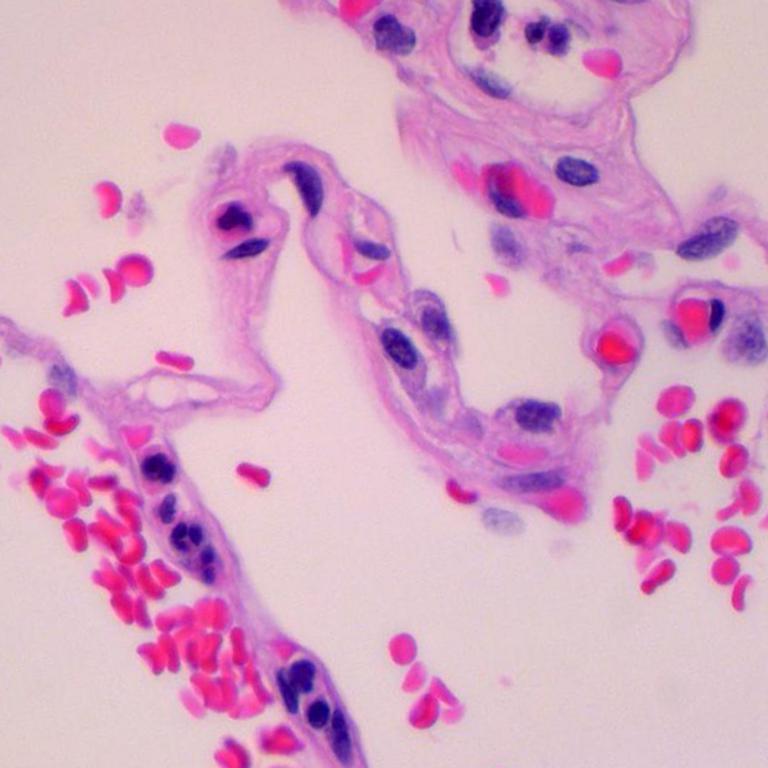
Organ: lung
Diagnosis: benign